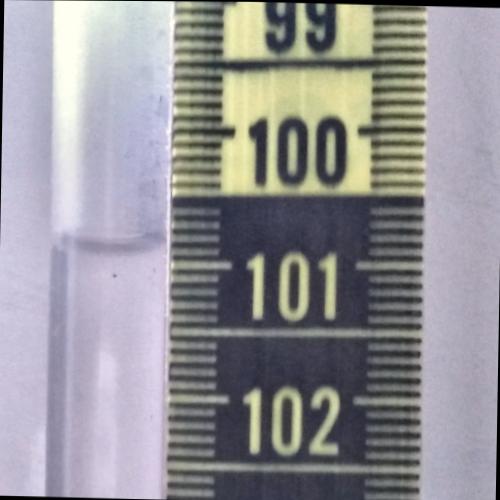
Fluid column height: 100.8 cm